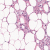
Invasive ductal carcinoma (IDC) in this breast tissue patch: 0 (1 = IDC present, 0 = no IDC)